Aerial crown-view tile of a tropical tree (Barro Colorado Island, Panama), acquired 20250818:
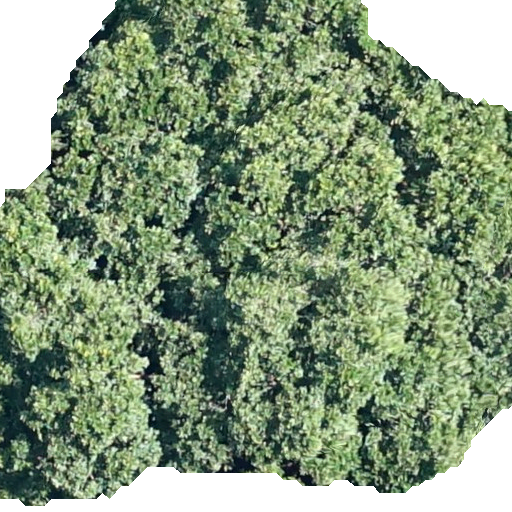
Species: Anacardium excelsum
GBIF accepted scientific name: Anacardium excelsum
Crown area: 406.264 m²